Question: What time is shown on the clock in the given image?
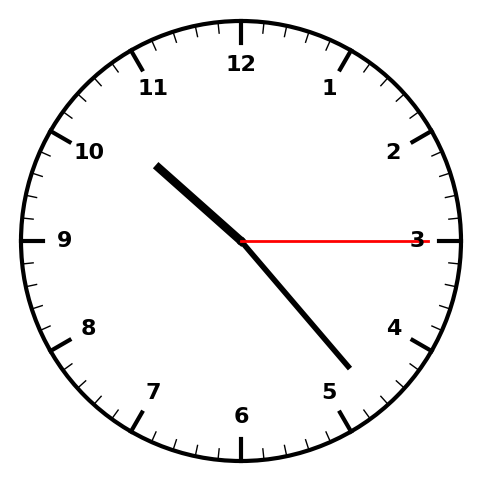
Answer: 10:23:15